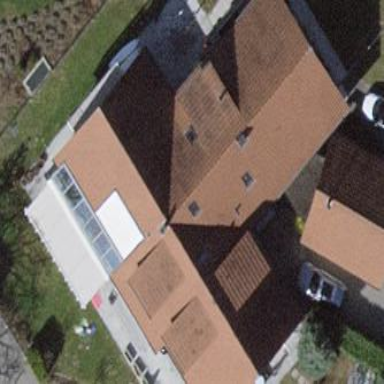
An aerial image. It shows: Building with gabled roof.